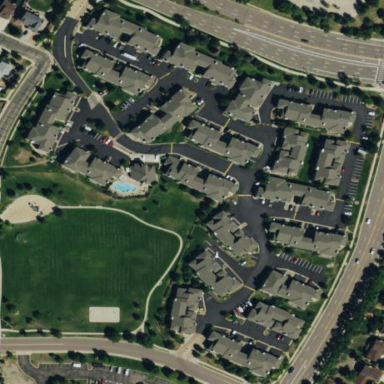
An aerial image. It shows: Residential area with apartments.